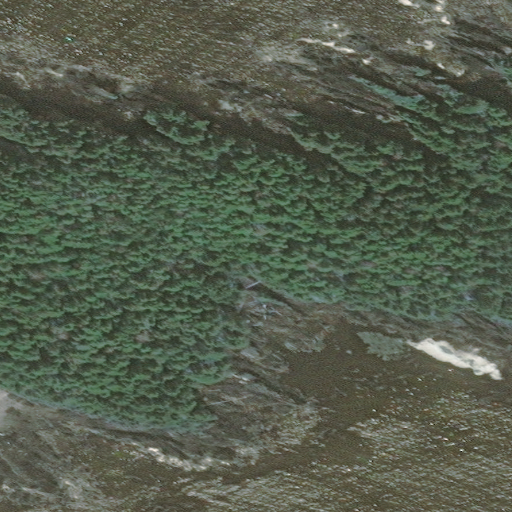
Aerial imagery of island in Alaska named Elkugu Island containing only unknown